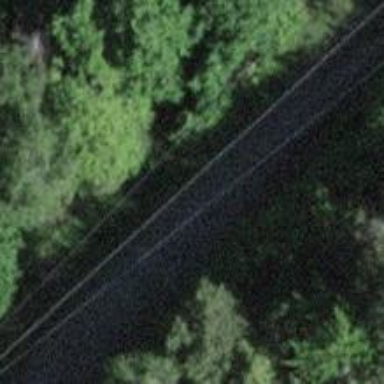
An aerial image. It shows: Abandoned railway path with gravel surface.